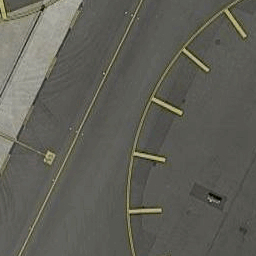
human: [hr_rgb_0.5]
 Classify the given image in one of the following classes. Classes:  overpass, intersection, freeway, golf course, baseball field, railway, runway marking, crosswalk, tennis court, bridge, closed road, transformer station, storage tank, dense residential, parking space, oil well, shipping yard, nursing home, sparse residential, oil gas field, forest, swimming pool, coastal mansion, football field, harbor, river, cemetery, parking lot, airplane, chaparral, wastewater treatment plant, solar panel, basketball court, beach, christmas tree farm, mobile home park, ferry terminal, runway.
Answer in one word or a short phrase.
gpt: runway marking